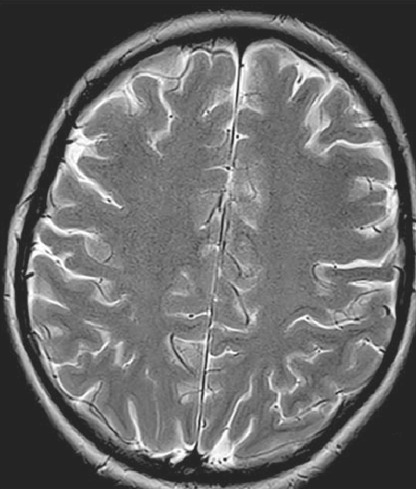
Label: notumor